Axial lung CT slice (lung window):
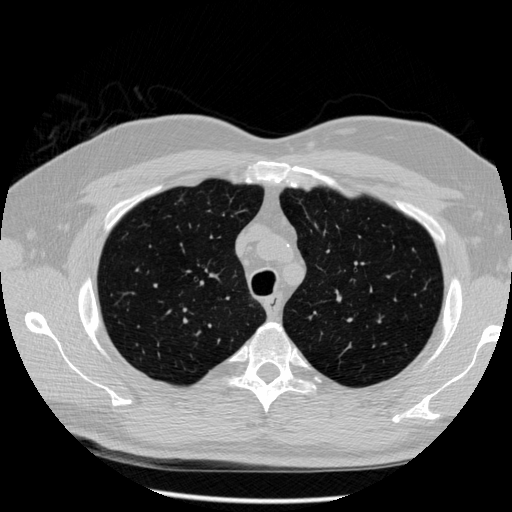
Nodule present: no